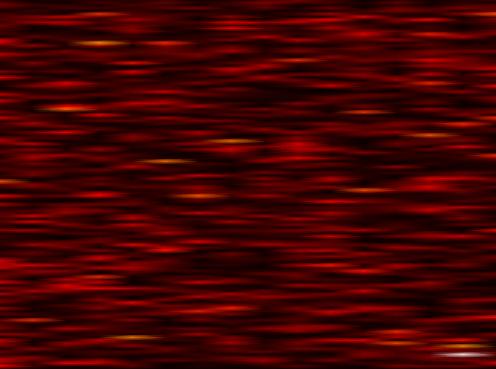
Label: OFDM